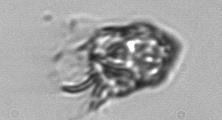
Label: Strombidium_inclinatum